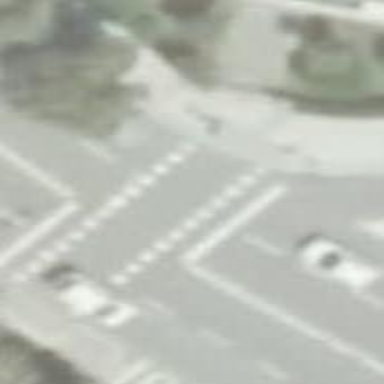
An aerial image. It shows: Cycleway with asphalt surface. There is crossing with traffic signals for cyclists.